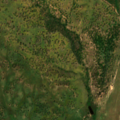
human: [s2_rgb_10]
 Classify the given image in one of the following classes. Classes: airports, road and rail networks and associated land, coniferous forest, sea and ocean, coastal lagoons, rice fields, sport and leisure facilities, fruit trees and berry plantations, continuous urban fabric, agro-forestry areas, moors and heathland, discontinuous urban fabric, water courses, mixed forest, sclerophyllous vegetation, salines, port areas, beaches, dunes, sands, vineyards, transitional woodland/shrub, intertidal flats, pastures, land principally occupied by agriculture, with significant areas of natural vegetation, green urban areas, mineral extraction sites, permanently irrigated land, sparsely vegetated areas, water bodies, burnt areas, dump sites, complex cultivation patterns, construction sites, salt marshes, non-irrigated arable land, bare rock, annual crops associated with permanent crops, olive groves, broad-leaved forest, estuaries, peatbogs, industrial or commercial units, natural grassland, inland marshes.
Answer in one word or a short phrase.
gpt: non-irrigated arable land, agro-forestry areas